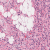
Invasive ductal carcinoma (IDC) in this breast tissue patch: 1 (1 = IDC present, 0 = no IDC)